Question: Is there any component to create graphical 'Tab Pages' like this?

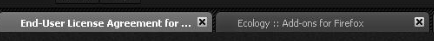
Answer: What about those components:
- <URL>
Both are with source, and will have the expected aspect.
If you search for a component, take a look at the <URL> web site. You probably will find your need here.